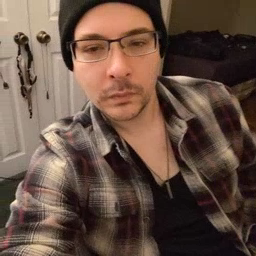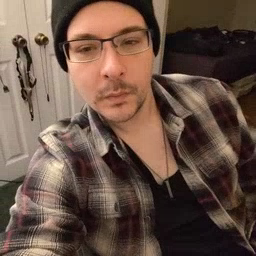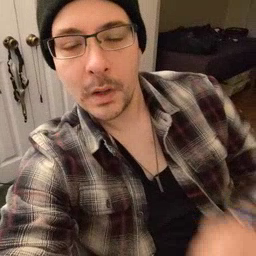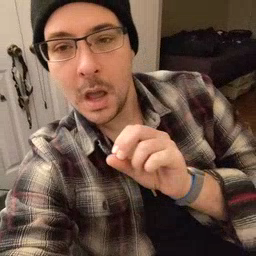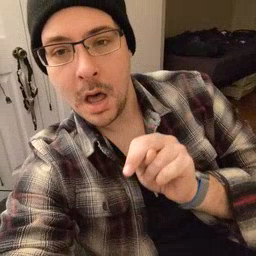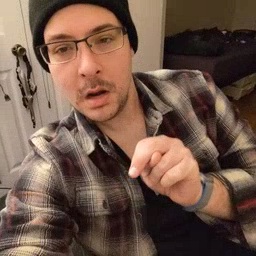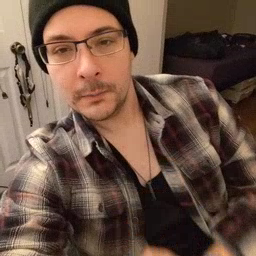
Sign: on